Question: I created a form using PowerShell Studio 2014 Trial with two controls i.e. a command button & a text button. Below is the code for click event on button1-
'''
$button1_Click={
$results=Get-WinEvent -FilterHashtable @{ LogName = "application"; StartTime = "10/30/2014 12:00:01 AM"; EndTime = "10/30/2014 11:59:59 PM" }
$textbox1.Text=$results
}
'''
When I execute this, it does not give the expected output containing logs.
It displays- '"System.Diagnostics.Eventing.Reader.EventLogRecord"'

However, if I run-
'''
Get-WinEvent -FilterHashtable @{ LogName = "application"; StartTime = "10/30/2014 12:00:01 AM"; EndTime = "10/30/2014 11:59:59 PM" }
'''
on PowerShell ISE, it shows all logs.
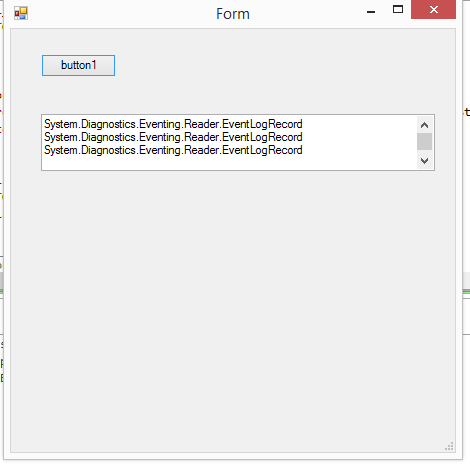
Answer: Like I said in my comment your getting the output you requested. PowerShell console handles object output with built-in cmdlets like 'Out-Default'. You said you wanted but I'm guessing you wanted what was display by default. Therefore I would make results the following
'''
$results = Get-WinEvent -FilterHashtable @{ LogName = "application"; StartTime = "10/30/2014 12:00:01 AM"; EndTime = "10/30/2014 11:59:59 PM" } | Select provider,timecreated,id,leveldisplayname,message | Format-Table | Out-String -Width 1024
'''
Use 'Select' to get only what we want. Change this as you see fit. Use Format-Table to make fixed width output then pipe it into 'Out-String'